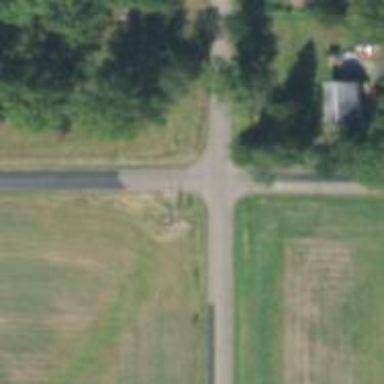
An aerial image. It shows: Road with stop sign.